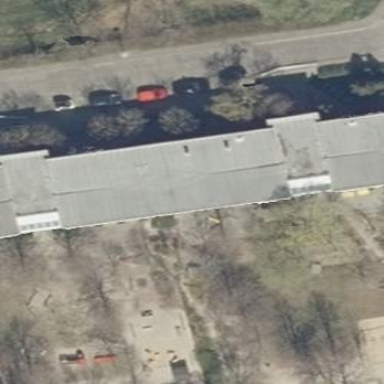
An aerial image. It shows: Kindergarten with flat roof.